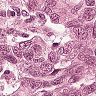
Metastatic tissue present: yes